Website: apple
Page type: account-selection
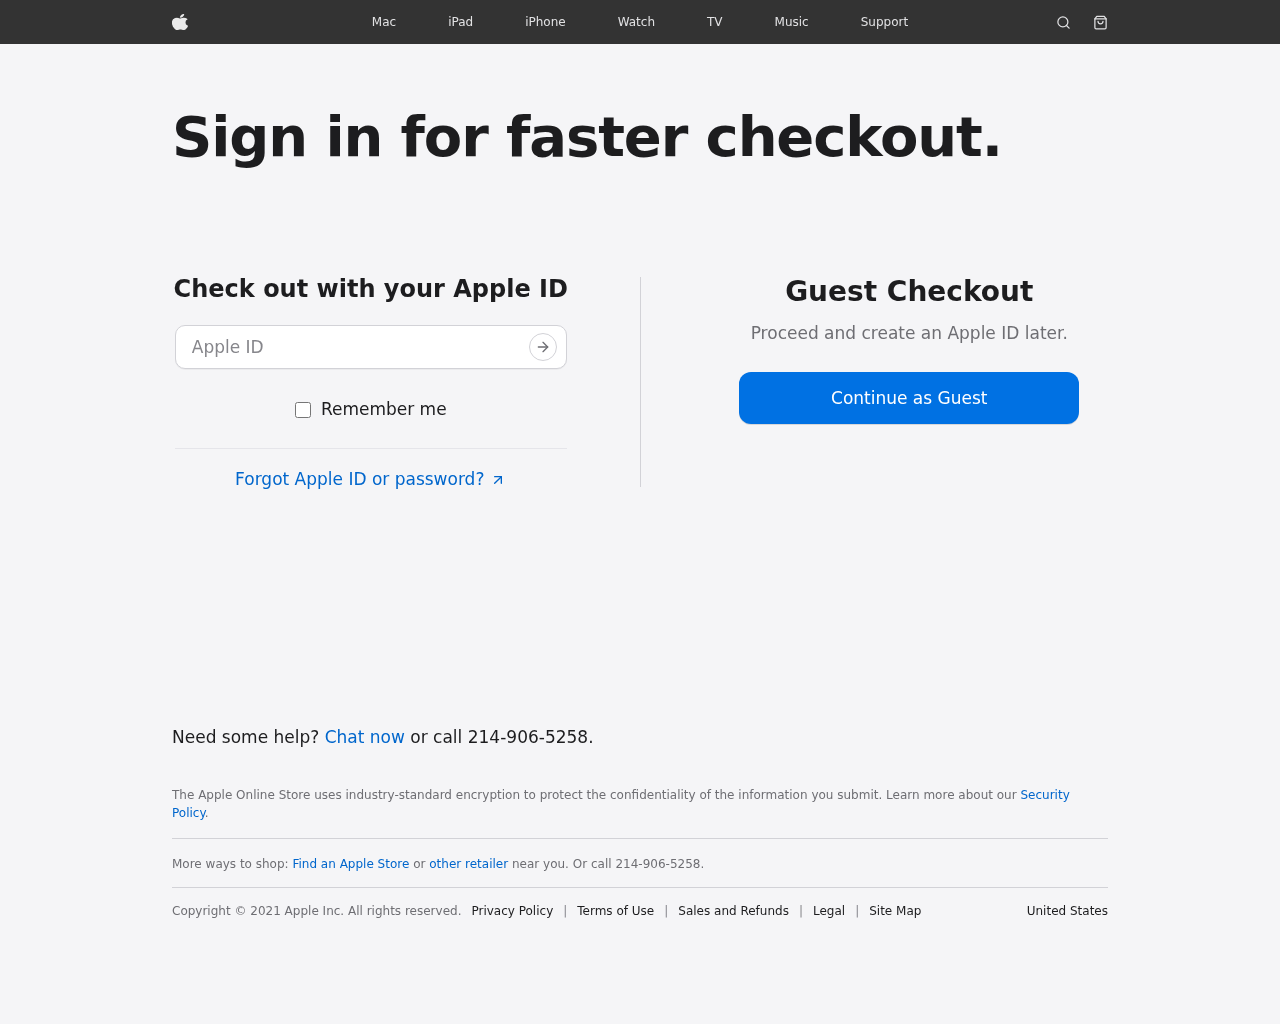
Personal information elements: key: PII_LOGIN_USERNAME
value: lisa4649